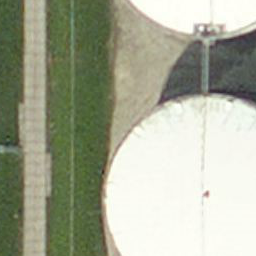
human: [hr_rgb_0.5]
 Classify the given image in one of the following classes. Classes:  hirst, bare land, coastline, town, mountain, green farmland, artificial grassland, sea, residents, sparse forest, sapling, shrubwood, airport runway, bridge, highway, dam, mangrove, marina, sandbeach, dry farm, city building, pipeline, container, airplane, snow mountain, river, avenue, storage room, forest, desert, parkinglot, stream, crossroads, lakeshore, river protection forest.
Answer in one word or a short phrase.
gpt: storage room